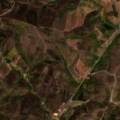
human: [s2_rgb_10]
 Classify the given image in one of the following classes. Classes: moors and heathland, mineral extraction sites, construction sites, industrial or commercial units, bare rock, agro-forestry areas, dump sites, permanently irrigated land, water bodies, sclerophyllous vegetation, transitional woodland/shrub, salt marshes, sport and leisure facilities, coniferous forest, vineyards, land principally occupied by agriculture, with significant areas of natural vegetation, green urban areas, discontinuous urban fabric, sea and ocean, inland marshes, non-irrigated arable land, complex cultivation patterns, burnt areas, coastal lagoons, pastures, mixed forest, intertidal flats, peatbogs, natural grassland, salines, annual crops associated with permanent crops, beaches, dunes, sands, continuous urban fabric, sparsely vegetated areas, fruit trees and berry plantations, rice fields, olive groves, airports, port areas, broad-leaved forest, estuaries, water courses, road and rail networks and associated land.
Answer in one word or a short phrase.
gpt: land principally occupied by agriculture, with significant areas of natural vegetation, transitional woodland/shrub